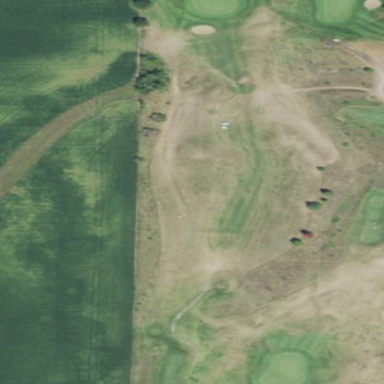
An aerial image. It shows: Scenic golf fairway.